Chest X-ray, PA view. Patient: 67 years old, sex F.
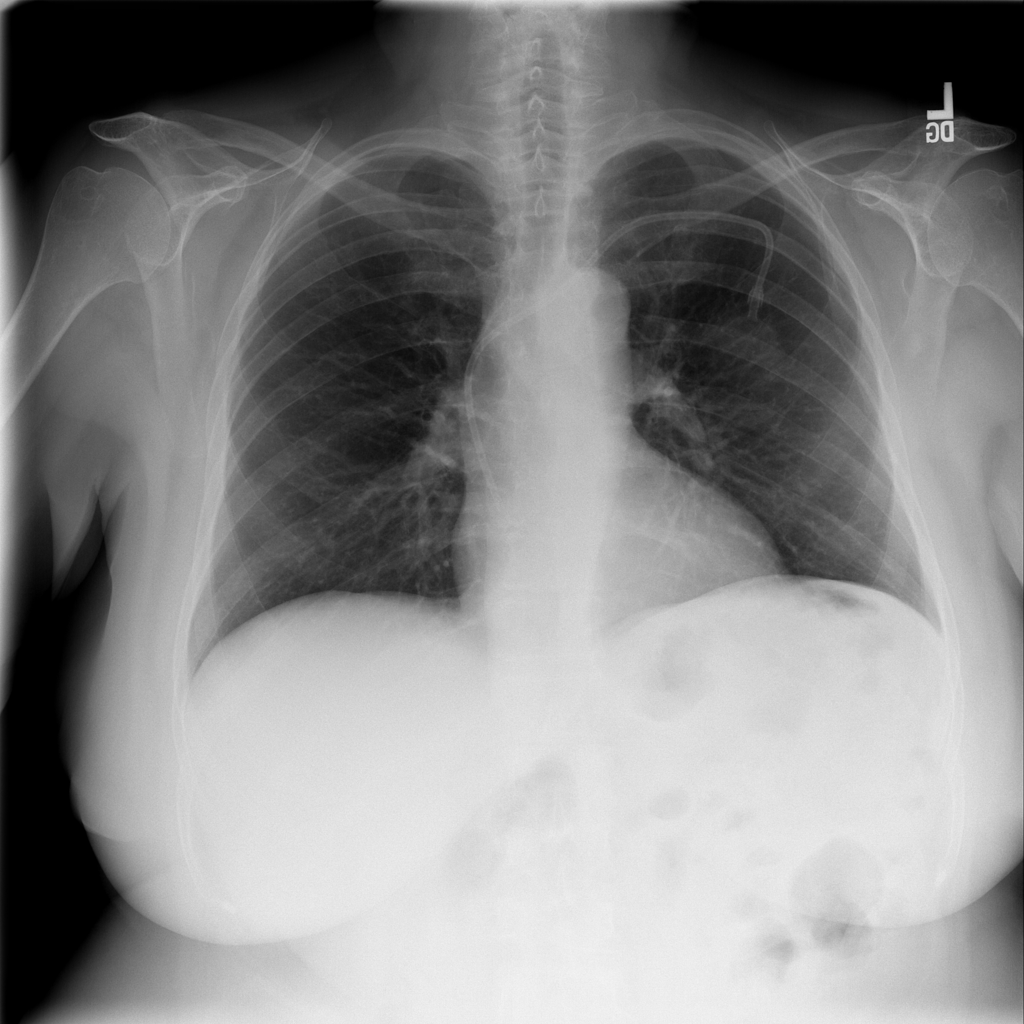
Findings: No Finding